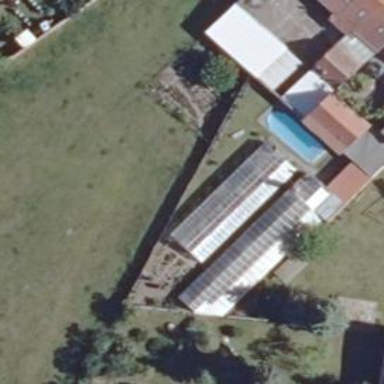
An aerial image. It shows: Greenhouse.